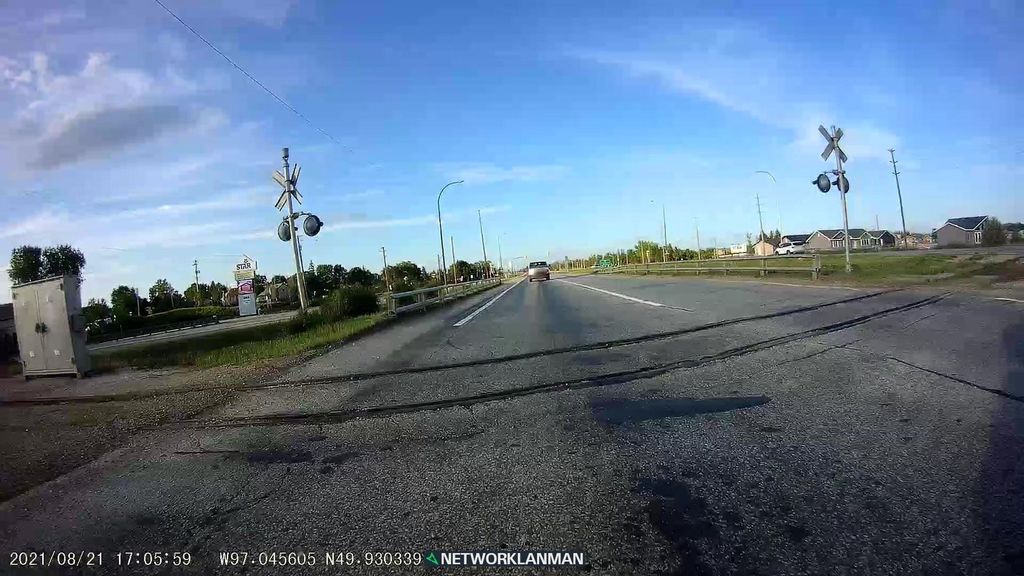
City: winnipeg